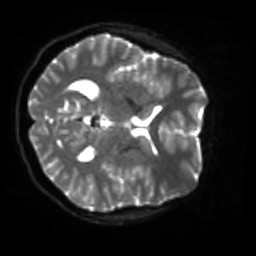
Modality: sbref
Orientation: axial
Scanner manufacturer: siemens
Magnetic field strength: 3 T
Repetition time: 4 s
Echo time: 0.0594 s